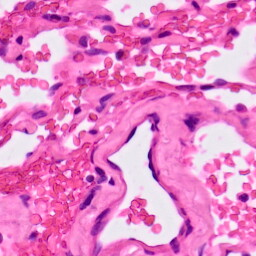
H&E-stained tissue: Lung